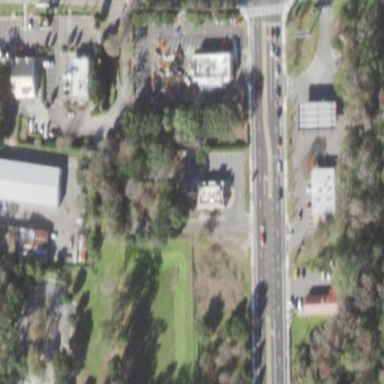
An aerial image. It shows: Commercial area with fast food restaurant.